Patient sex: M
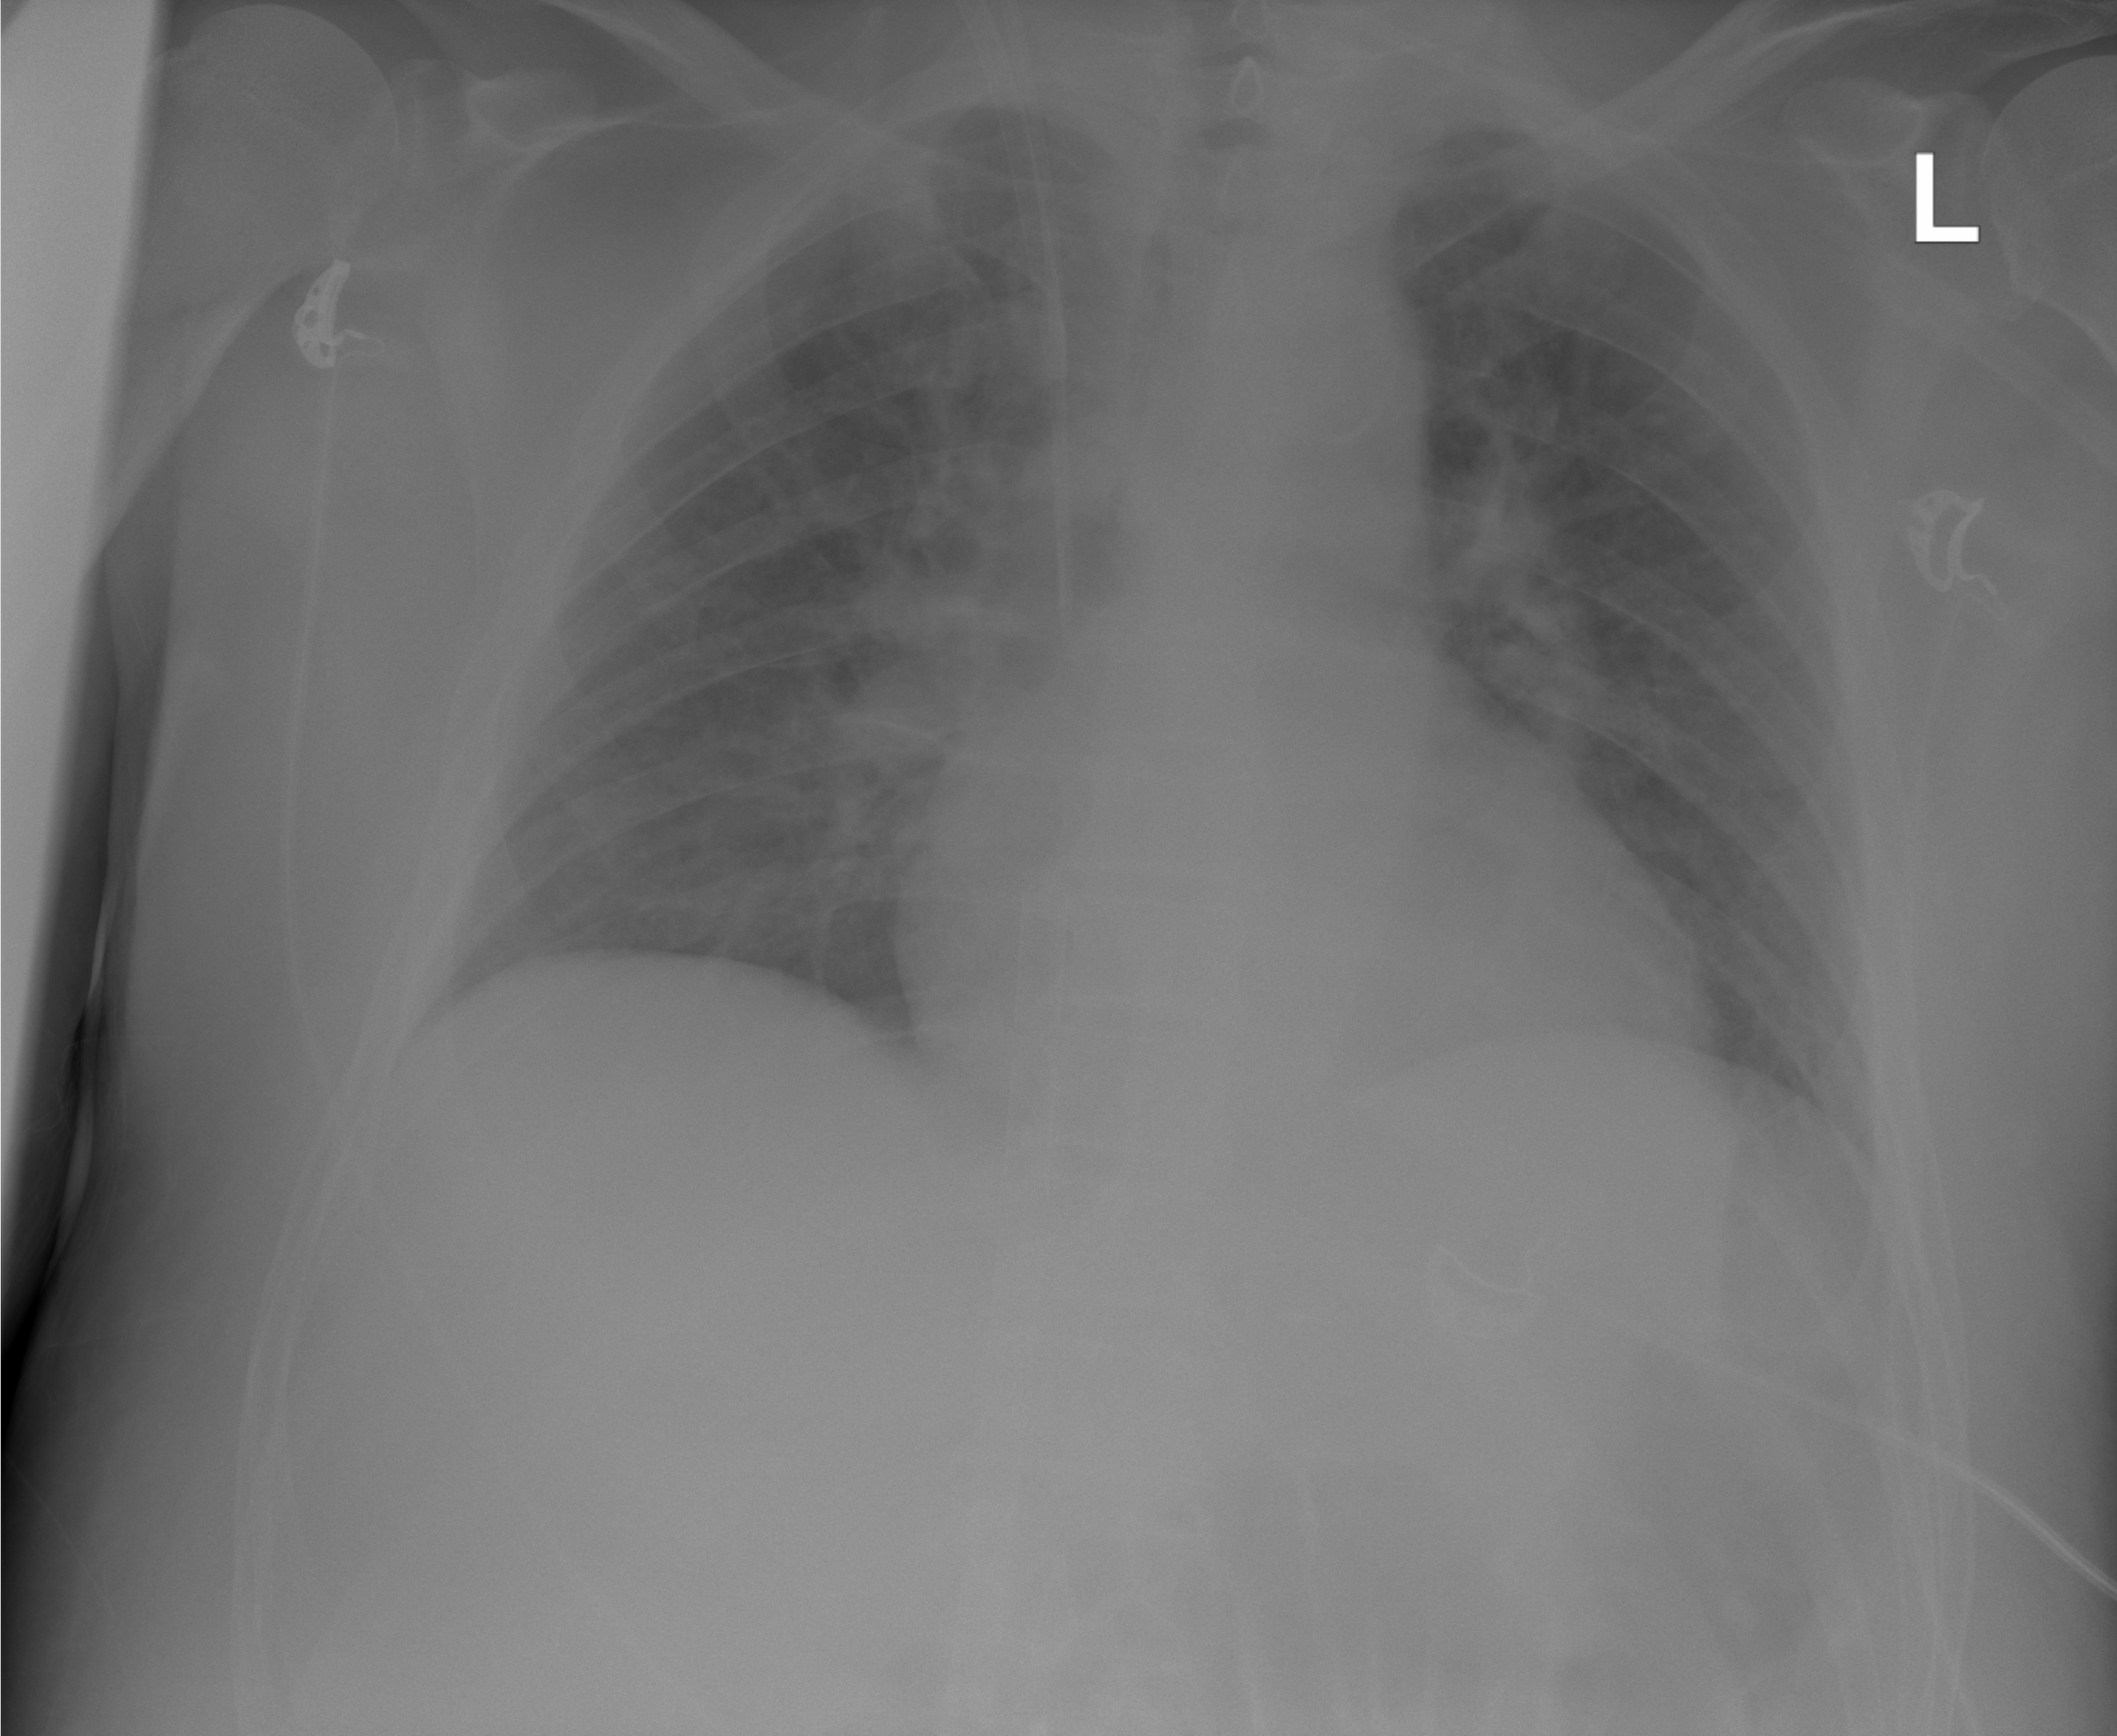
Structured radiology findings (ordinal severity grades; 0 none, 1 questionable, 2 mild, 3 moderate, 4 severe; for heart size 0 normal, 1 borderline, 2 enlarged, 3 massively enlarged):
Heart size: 0
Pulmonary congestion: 2
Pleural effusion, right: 0
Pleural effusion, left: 0
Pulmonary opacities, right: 0
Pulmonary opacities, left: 0
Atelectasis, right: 0
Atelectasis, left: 0